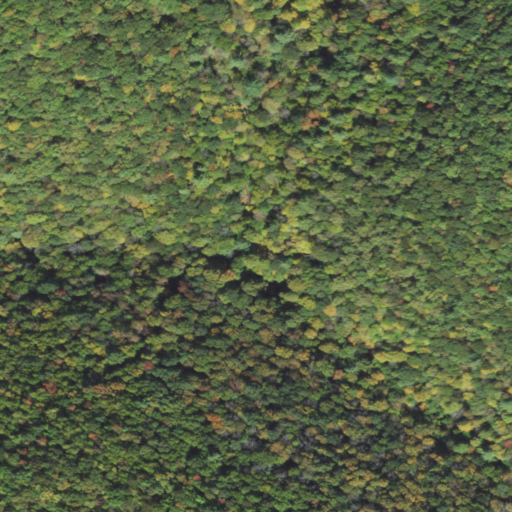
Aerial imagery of valley in Pennsylvania named Stradley Hollow containing deciduous forest, mixed forest, and pasture